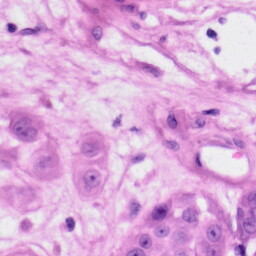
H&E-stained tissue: Skin